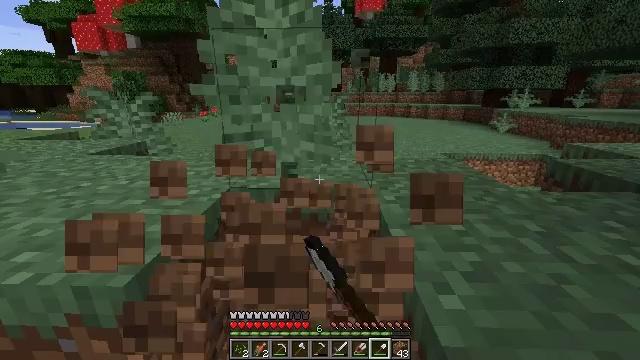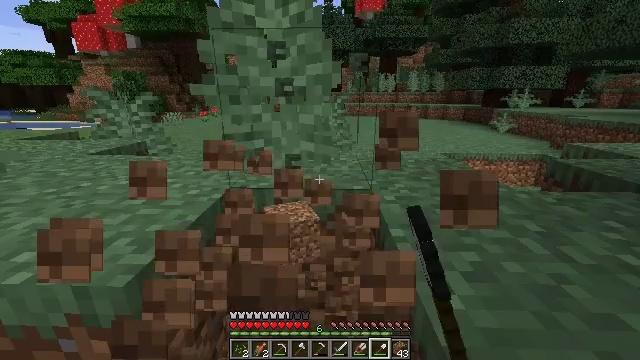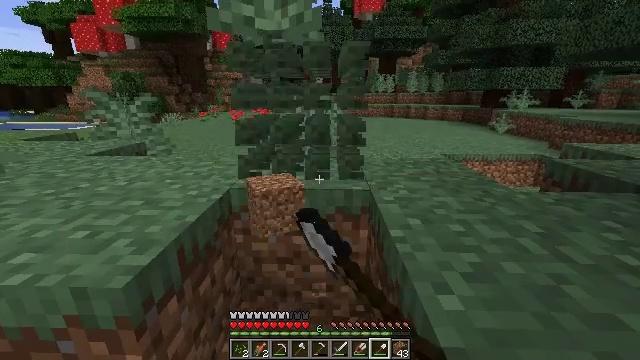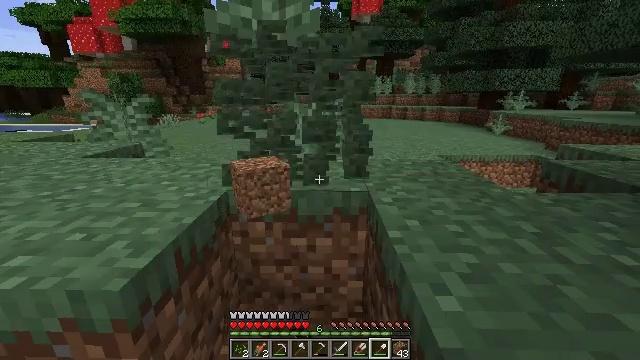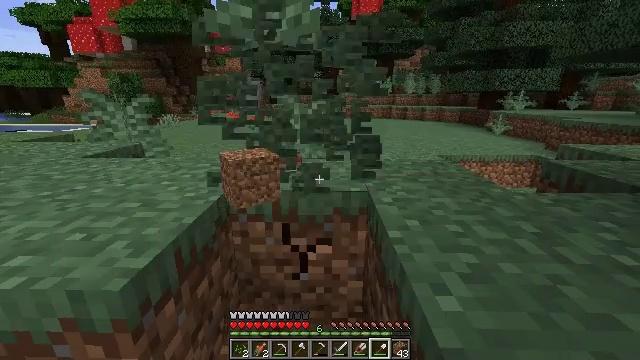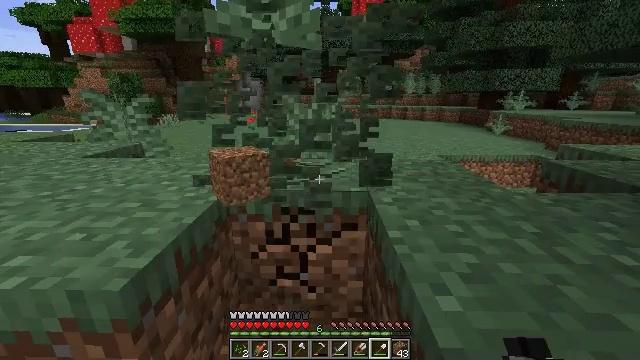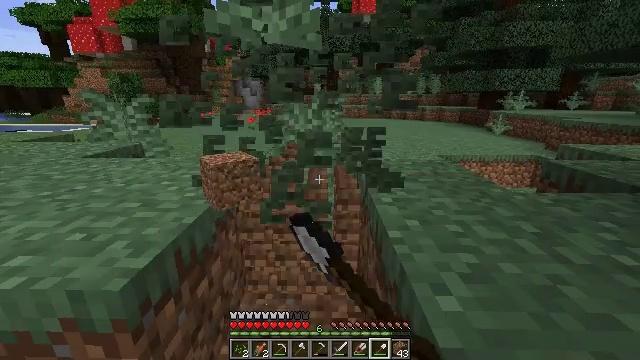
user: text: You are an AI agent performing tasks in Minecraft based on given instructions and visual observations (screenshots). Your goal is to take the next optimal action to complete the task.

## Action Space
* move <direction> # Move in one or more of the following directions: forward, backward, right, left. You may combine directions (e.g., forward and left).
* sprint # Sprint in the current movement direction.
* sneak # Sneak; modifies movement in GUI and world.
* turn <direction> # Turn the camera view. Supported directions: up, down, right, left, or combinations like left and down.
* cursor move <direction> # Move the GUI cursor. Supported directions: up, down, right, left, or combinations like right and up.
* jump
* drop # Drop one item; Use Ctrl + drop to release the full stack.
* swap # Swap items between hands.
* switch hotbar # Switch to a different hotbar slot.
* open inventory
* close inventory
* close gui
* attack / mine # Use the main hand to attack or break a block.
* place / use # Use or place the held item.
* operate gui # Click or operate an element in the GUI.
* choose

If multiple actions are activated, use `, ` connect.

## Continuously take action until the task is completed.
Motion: motion action
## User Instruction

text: Break the large fern to clear the space.
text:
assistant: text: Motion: attack / mine
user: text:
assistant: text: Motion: attack / mine
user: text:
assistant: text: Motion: attack / mine
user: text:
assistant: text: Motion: attack / mine
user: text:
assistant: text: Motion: attack / mine
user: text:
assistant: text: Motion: attack / mine
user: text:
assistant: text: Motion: attack / mine